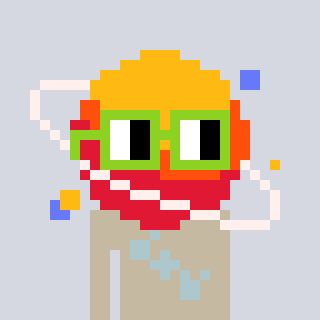
a pixel art character with square light green glasses, a saturn-shaped head and a bege-colored body on a cool background